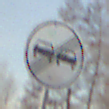
Verkehrszeichen: EndeUeberholverbot
Umgebung: Outdoor, Suburban
Tageszeit: MorningAfternoon
Wetter: PartlyCloudy
Licht: Natural
Jahreszeit: NotSpecified
Kontrast: HighContrast